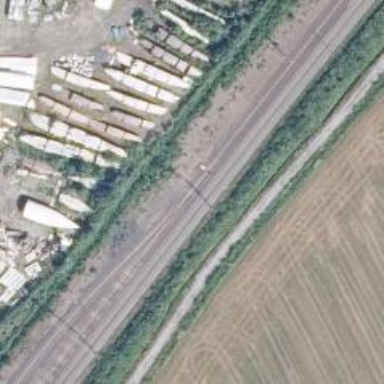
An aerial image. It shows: Rail siding with electrified contact lines for trains.